Question: I will appreciate him who can help me. Please note that I am programming in CLR (Common Language Run Time) with visual studio 2010. I have assigned character to a string with dynamic memory allocation. Now I want to copy it in another static string. But when I print the static one after copying it is copying the main string with some garbage character. I need to remove the garbage characters. Help me please.
'''
int i;
char *encode_data,*copy_data;
encode_data=(char*)malloc(5*sizeof(char));
for(i=0;i<5;i++)
{
*(encode_data+i)='a';
}
copy_data=encode_data;
printf("
Encode Data= ");
for(i=0;i<5;i++)
{
printf("%c",*(encode_data+i));
}
printf("
Copy Data= %s",copy_data);
free(encode_data);
'''
But the output is printing some '2' as power. I need to copy_data as a string only which I entered in encode_data. Thanks.

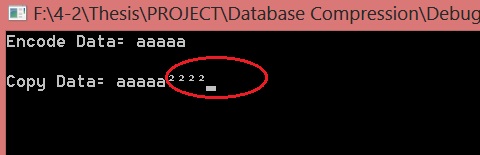
Answer: You need to null terminate your string by appending '' at the end of string.
'''
encode_data = malloc(6*sizeof(char));
for( i = 0; i < 5; i++)
encode_data[i] = 'a';
encode_data[i] = '';
'''